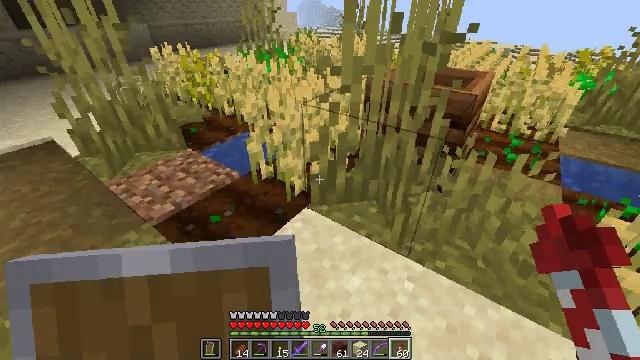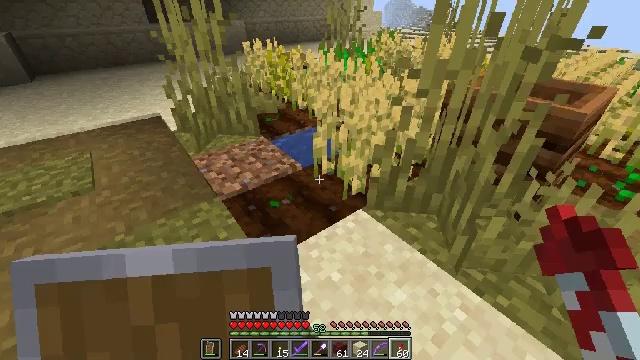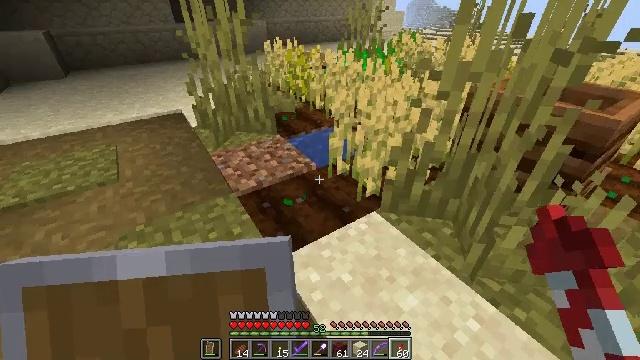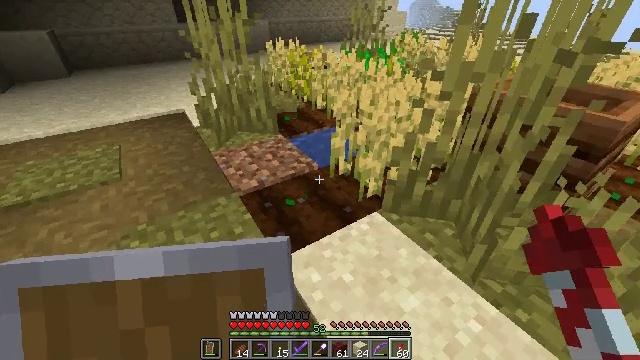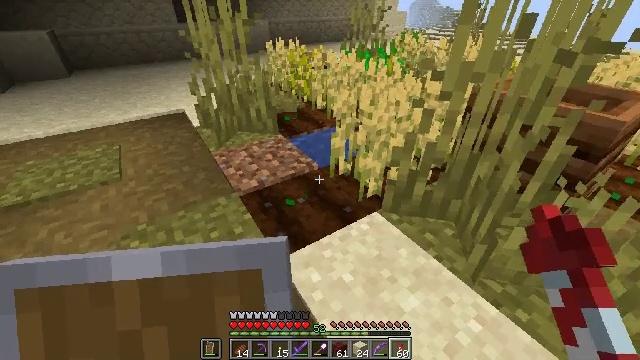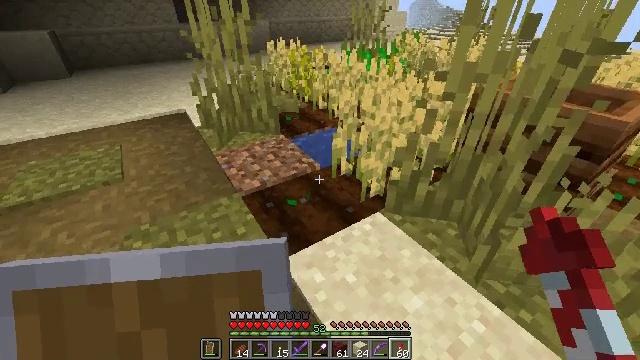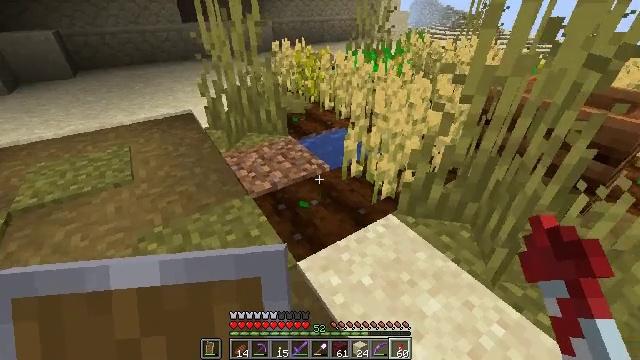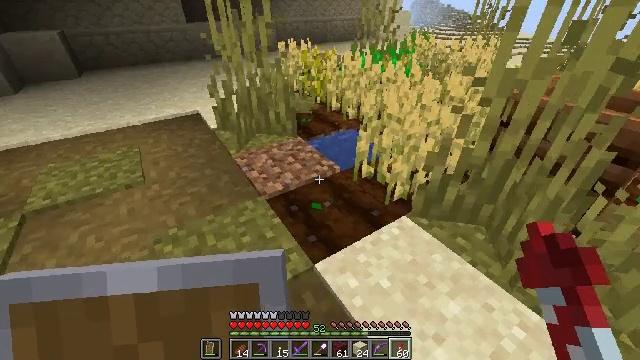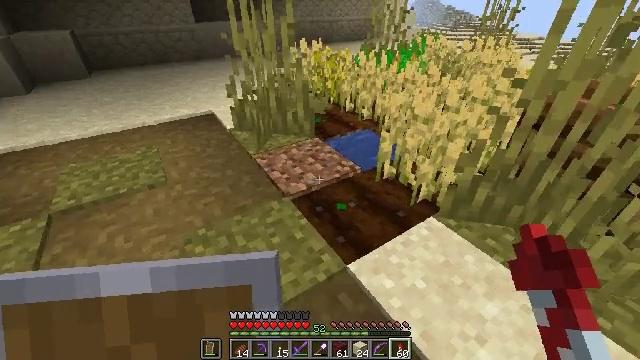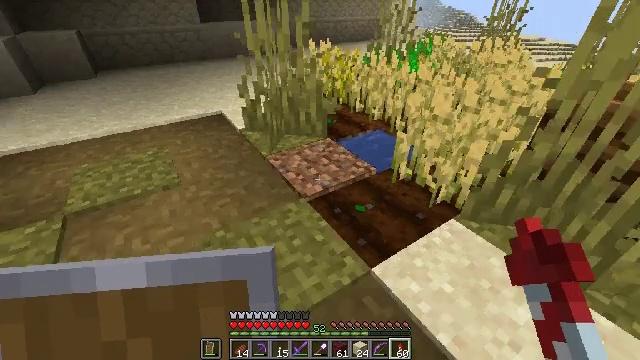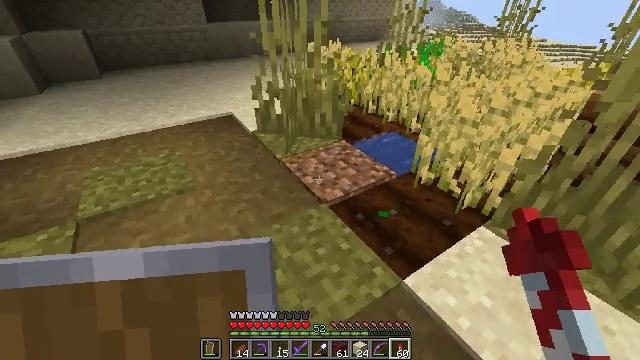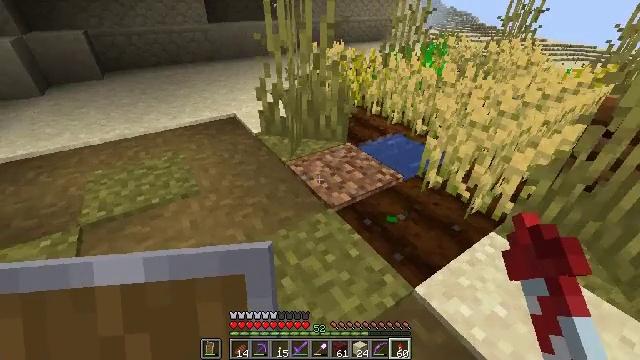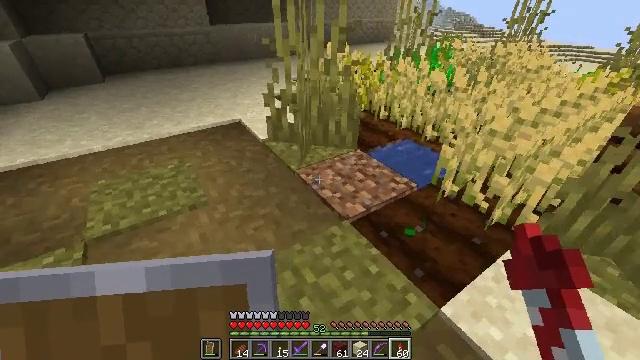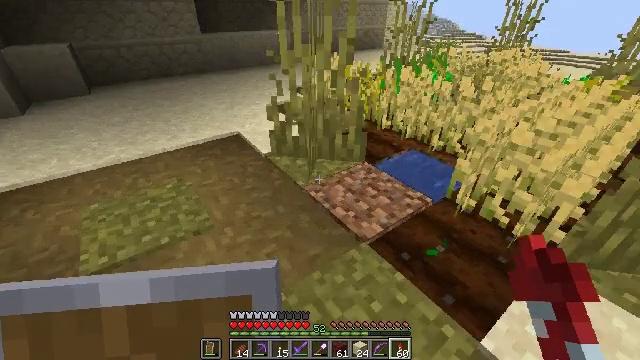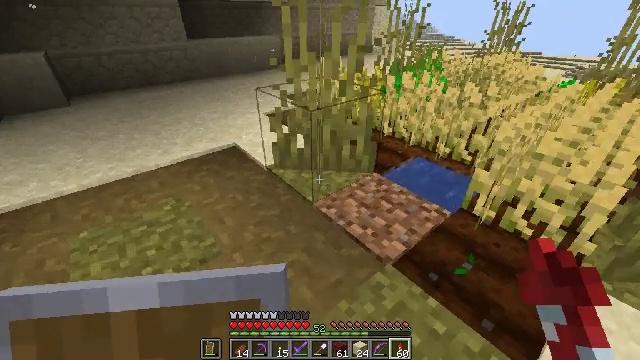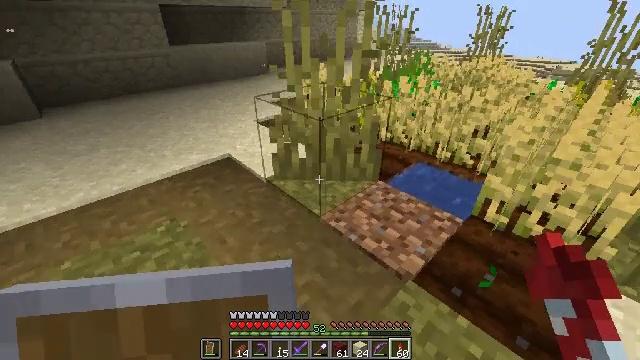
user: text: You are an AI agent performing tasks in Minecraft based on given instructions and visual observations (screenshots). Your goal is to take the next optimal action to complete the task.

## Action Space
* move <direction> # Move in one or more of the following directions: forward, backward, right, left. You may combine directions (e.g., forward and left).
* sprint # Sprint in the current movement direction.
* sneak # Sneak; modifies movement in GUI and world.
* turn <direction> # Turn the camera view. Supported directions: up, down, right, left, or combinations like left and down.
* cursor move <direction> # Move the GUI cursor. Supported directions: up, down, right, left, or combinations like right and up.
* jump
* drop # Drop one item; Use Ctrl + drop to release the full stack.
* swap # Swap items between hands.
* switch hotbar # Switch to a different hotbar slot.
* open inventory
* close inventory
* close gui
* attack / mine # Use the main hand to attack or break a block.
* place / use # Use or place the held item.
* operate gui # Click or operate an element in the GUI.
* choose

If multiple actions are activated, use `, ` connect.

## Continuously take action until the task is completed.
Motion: motion action
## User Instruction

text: Recover the brewing stand by mining it.
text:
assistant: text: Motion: turn left
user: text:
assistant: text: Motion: turn left
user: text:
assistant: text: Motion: no_op
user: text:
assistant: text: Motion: no_op
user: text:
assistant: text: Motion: move left
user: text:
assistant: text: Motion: move left
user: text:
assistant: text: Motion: move left
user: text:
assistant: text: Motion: move left
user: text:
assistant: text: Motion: move forward and move left
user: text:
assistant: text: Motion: move forward and move left
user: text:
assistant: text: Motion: move forward and move left
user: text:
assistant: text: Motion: move forward and move left
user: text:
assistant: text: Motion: move forward and move left, turn right and up
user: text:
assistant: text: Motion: move forward and move left, turn right
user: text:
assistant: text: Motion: move forward and move left, turn right
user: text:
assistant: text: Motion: move forward and move left, turn right
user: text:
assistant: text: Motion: move forward and move left, turn right
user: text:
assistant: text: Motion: move forward and move left, turn right
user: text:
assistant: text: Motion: move forward and move left, turn right
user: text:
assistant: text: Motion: move forward and move left, turn right
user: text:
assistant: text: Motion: move forward and move left, turn right
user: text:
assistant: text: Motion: move forward and move left, turn right
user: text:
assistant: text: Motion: move forward and move left, turn right
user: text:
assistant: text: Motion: move forward and move left, turn right
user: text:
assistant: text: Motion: move forward and move left, turn right
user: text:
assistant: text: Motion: move forward and move left, turn right
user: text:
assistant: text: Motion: move forward and move left, turn right
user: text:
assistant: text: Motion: move forward and move left, turn right
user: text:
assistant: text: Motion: move forward and move left, turn right
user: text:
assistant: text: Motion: move forward and move left, turn right